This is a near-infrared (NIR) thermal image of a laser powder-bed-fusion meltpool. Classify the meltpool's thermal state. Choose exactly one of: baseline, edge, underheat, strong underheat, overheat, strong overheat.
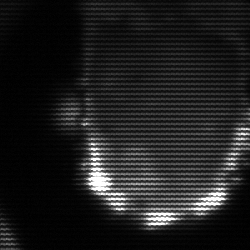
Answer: baseline